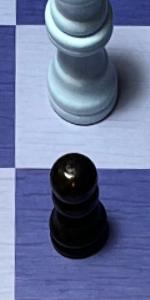
Label: Pawn_Black